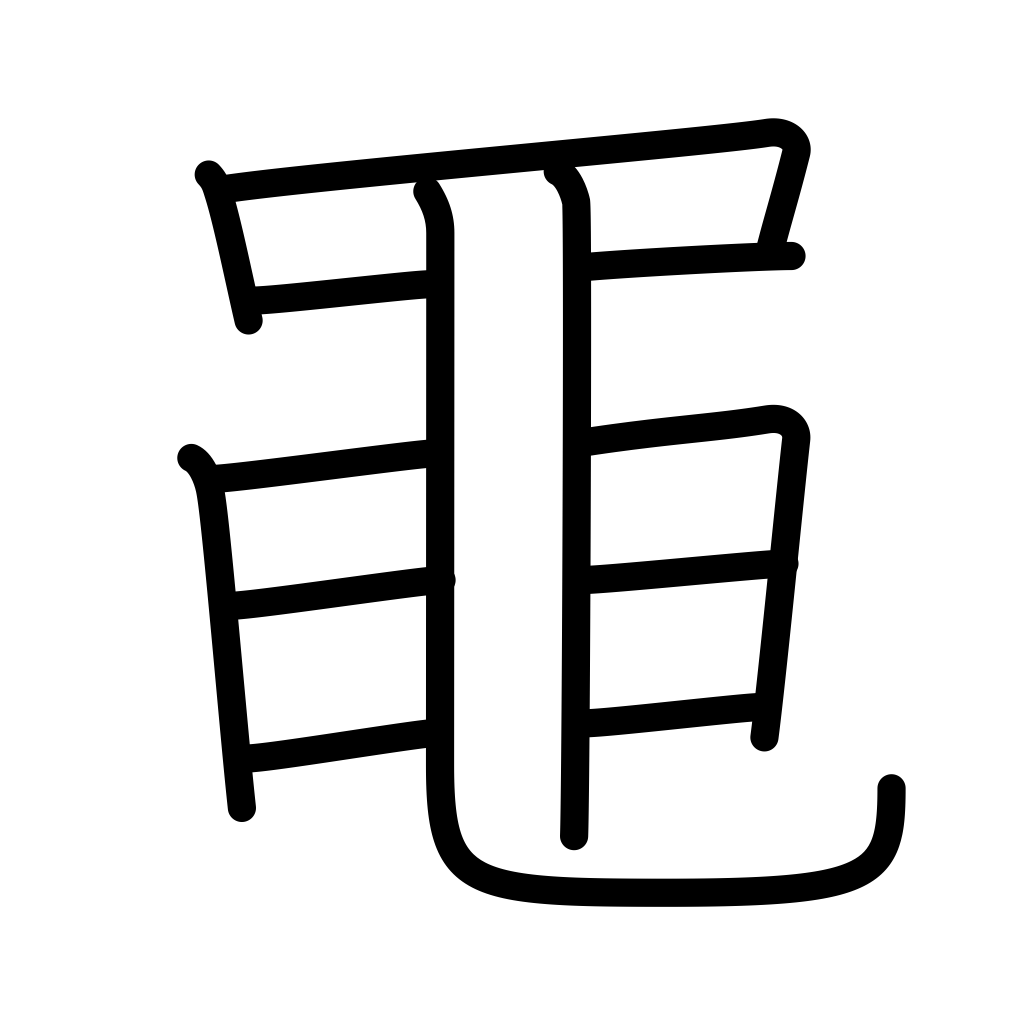
Meaning: green frog, industry